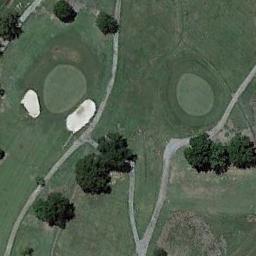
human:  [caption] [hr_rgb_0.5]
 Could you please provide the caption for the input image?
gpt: There are a few bunkers and a few paths on the large green lawn on the golf course and many trees .

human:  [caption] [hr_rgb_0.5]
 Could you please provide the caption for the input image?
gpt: The golf course has two putting greens, Some fairways, Barrier trees and two sandpits and some roads go through the golf course .

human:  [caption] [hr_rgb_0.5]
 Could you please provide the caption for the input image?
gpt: Several winding paths lead to different sand bunkers .

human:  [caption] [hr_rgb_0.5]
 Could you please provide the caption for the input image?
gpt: Many trees are near the golf course .

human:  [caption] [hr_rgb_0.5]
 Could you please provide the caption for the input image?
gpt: There are two bunkers and some paths on the golf course .